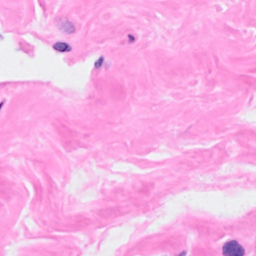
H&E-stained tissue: Breast